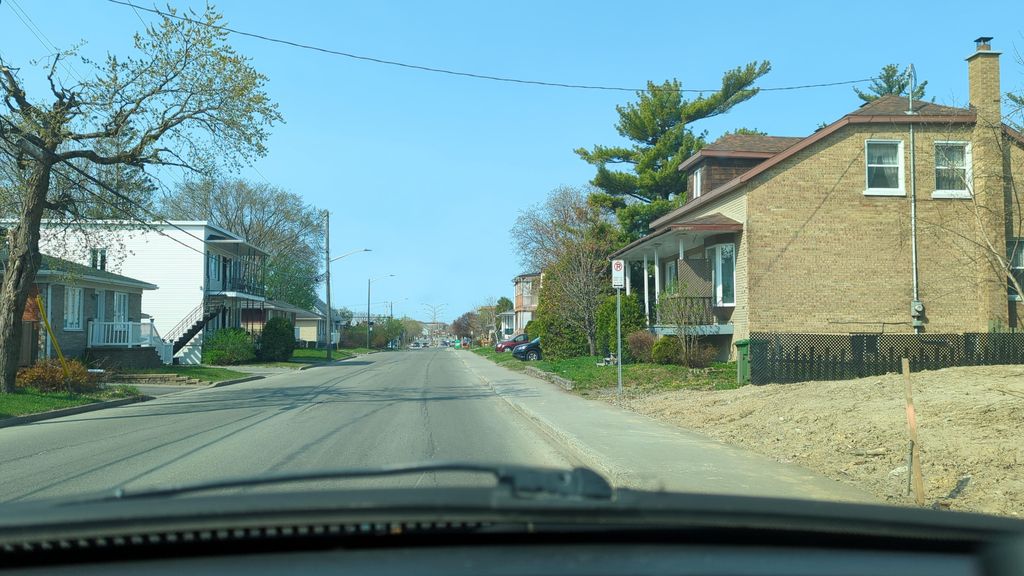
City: quebec_city